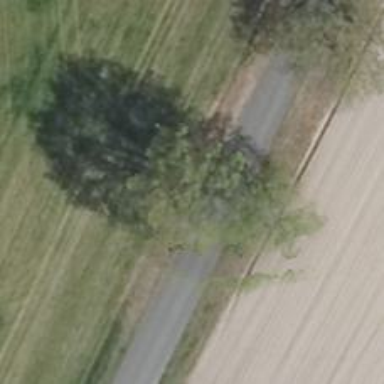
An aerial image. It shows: Deciduous broadleaved tree.